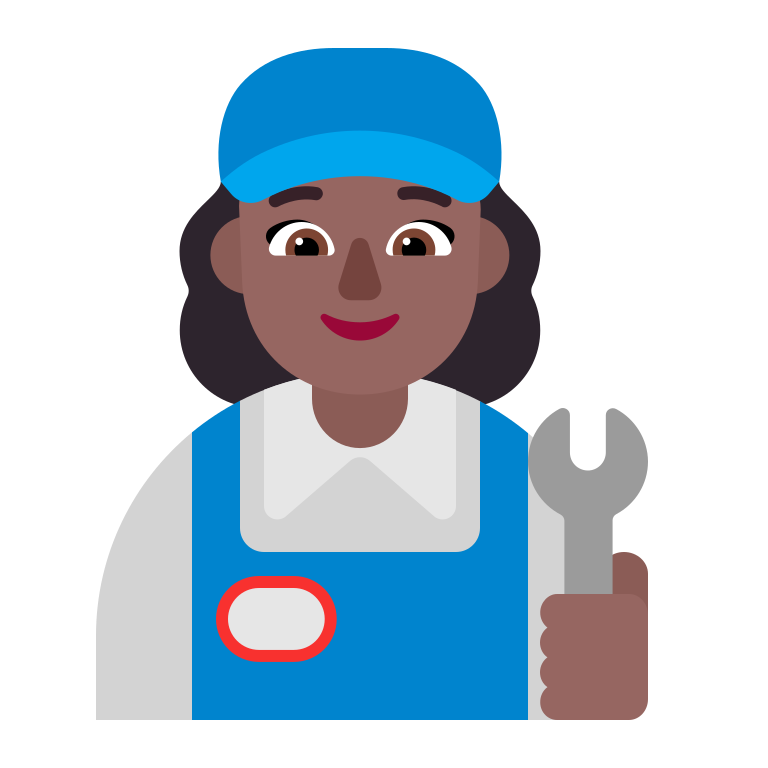
woman mechanic flat  dark